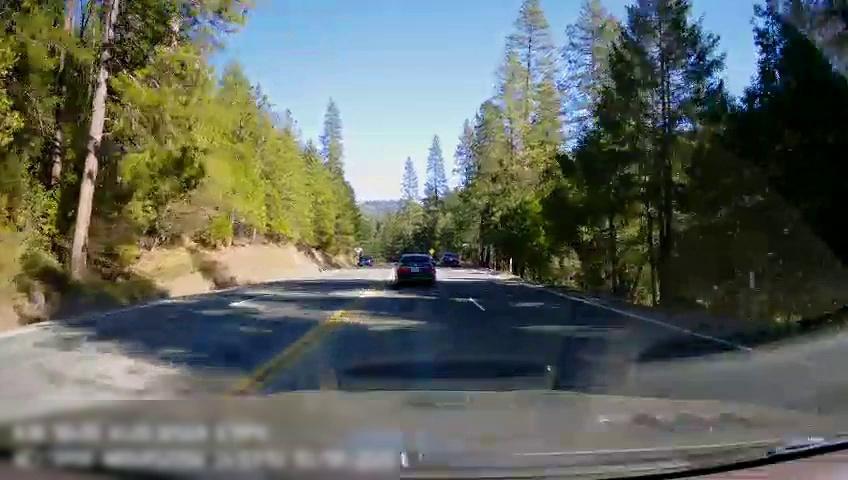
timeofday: Day
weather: Sunny
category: Drivable Space
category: Vehicles | Car
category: Vehicles | Car
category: Vehicles | Car
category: Lanes | Opposite Lane
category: Lanes | Opposite Lane
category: Lanes | Current Lane
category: Lanes | Current Lane
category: Lanes | Current Lane